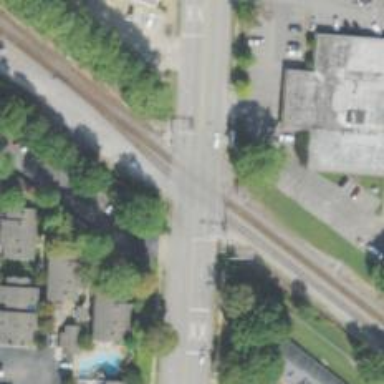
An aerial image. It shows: Railway level crossing.